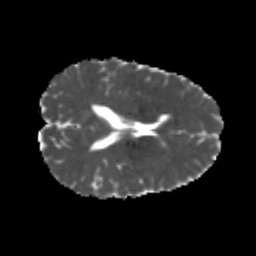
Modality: MD
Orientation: axial
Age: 25
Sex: female
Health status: healthy
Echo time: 0.074 s